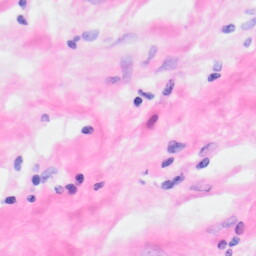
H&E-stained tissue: Kidney